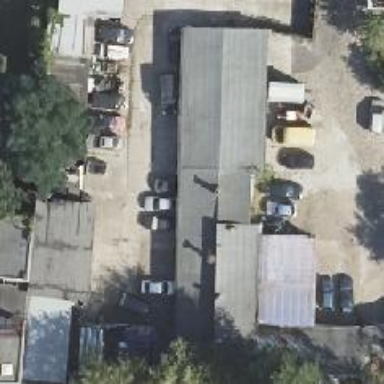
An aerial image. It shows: Car repair shop.